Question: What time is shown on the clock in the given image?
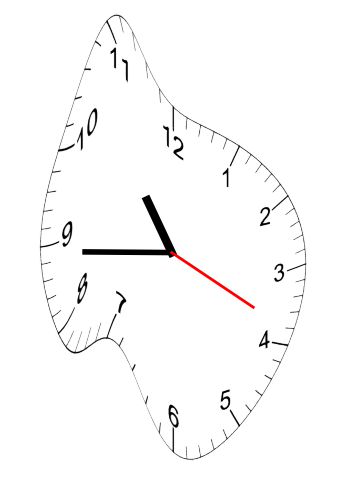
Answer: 10:44:19